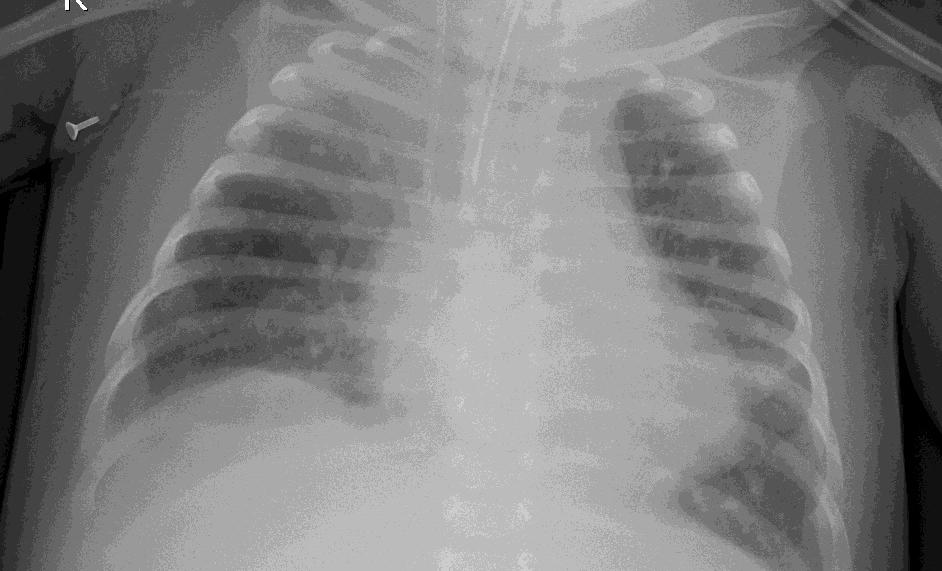
Diagnosis: PNEUMONIA